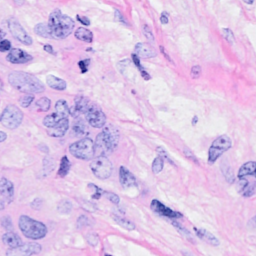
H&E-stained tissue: Breast